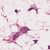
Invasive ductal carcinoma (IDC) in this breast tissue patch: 1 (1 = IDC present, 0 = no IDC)